Aerial crown-view tile of a tropical tree (Barro Colorado Island, Panama), acquired 20250512:
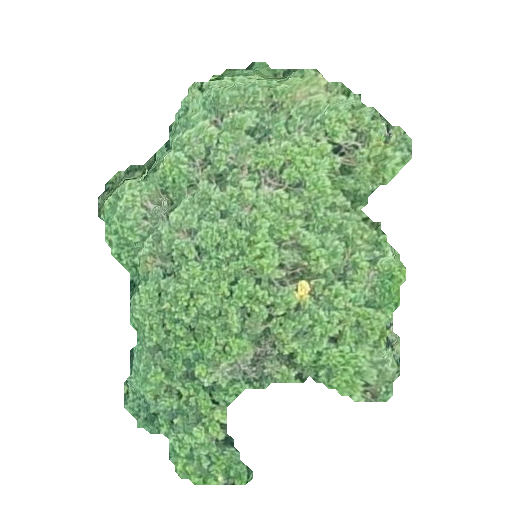
Species: Calophyllum longifolium
GBIF accepted scientific name: Calophyllum longifolium
Crown area: 127.168 m²